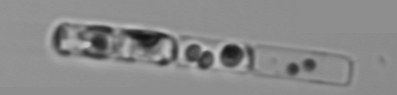
Label: Guinardia_delicatula_TAG_internal_parasite